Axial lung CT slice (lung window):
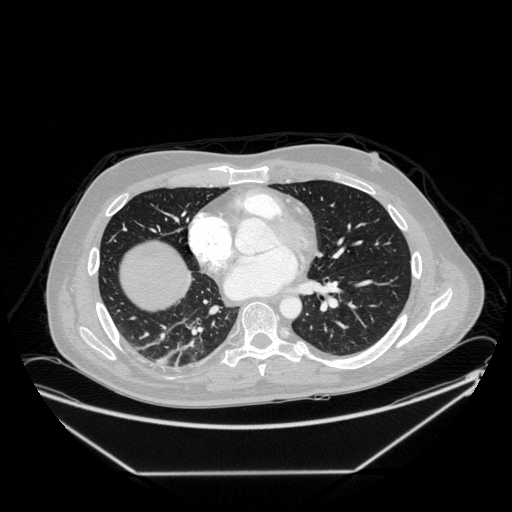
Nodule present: no